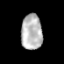
Tissue: prostate
Cell type: Myeloid cells
Senescence score: 0.2789
Nuclear area (px): 732
Mean DAPI intensity: 184.335